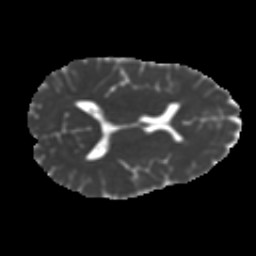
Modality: MD
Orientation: axial
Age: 16
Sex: female
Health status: ill
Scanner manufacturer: ge
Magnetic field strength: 3 T
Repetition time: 6.752 s
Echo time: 0.079 s